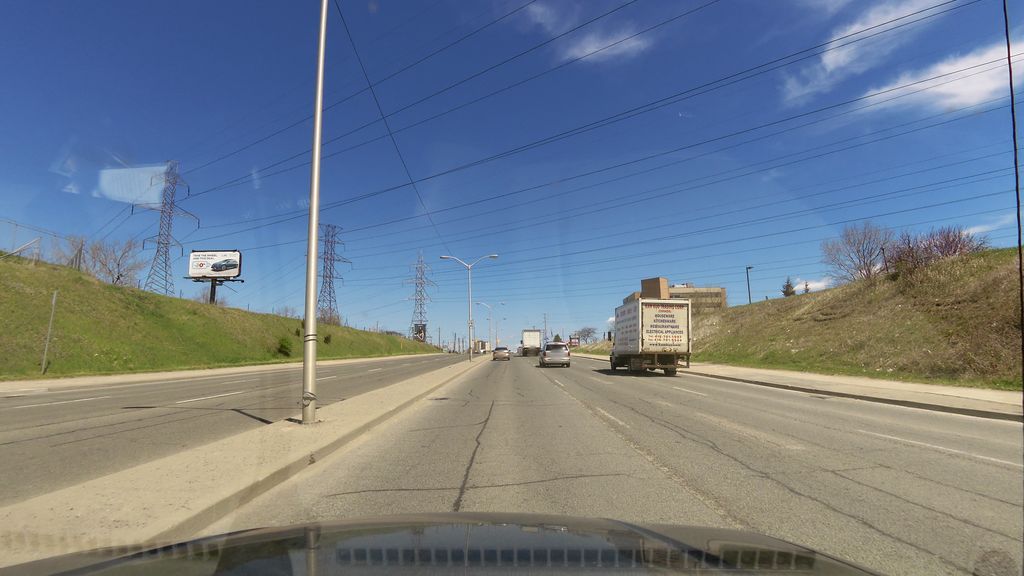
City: toronto